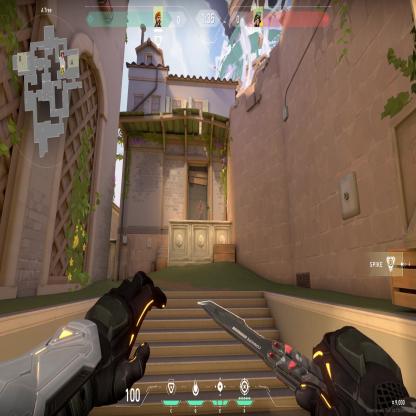
Label: enemy